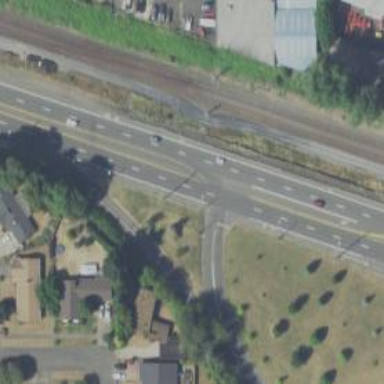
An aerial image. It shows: Primary link highway.